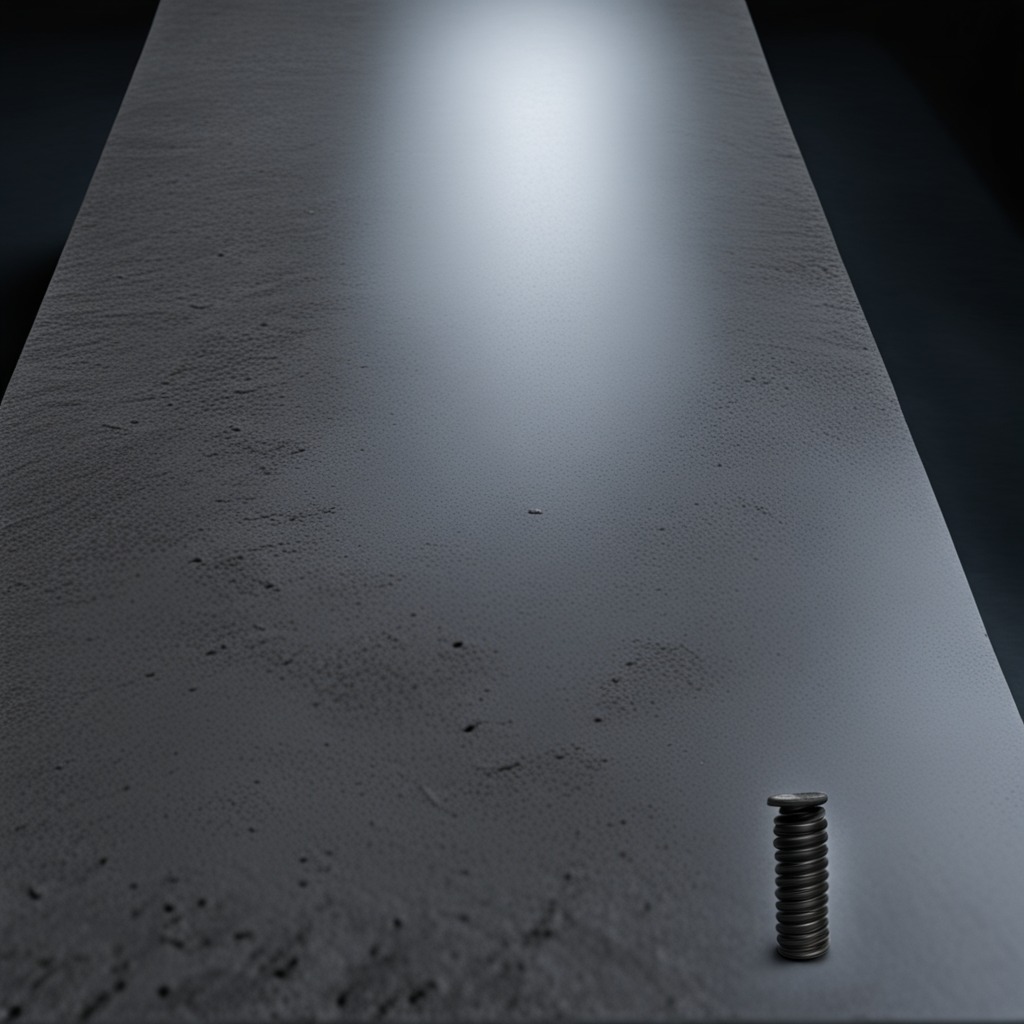
A coiled metal spring is lying on the granite table.